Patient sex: F
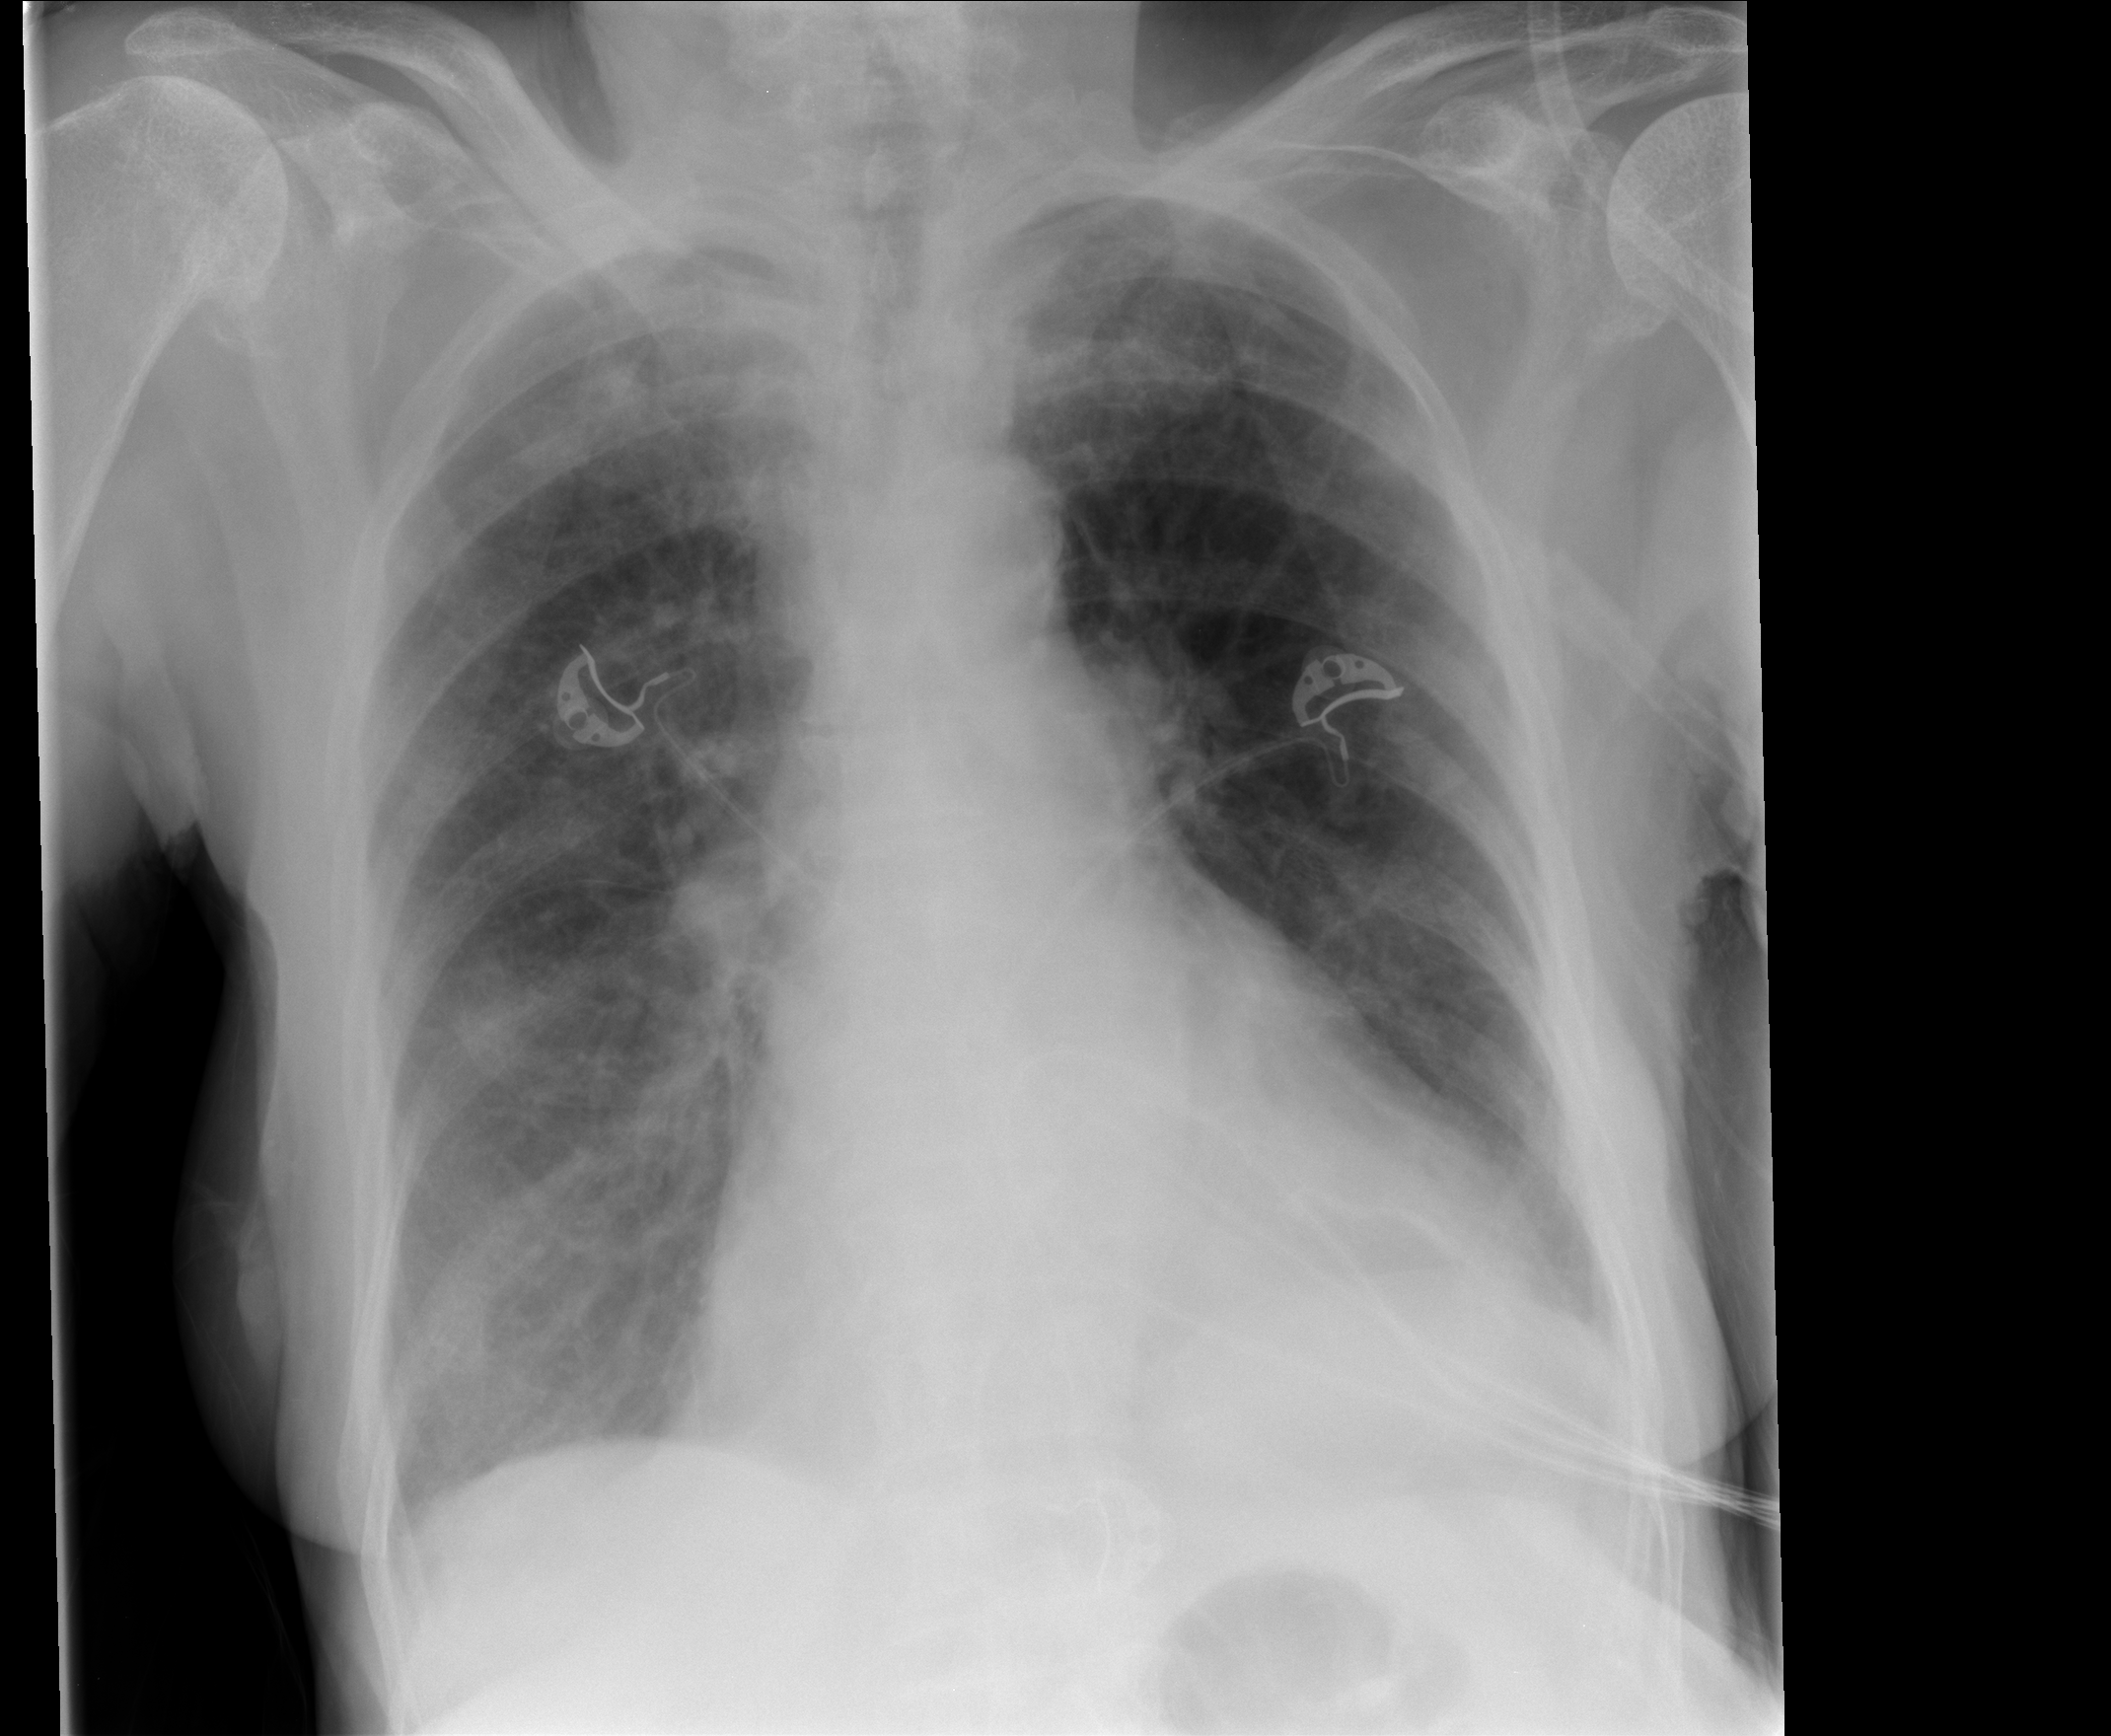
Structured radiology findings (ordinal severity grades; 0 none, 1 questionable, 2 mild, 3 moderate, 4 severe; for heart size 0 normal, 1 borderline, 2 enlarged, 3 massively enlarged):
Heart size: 1
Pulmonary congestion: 0
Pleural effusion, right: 2
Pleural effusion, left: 2
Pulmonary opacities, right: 2
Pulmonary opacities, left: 0
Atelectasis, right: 2
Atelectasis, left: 0